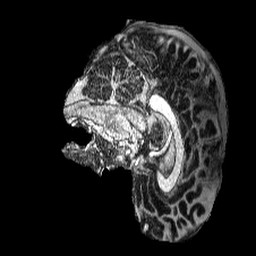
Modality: MP2RAGE
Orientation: sagittal